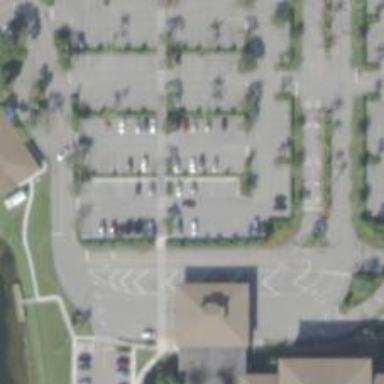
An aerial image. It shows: Parking space.